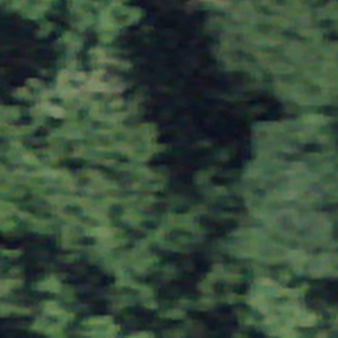
Label: other